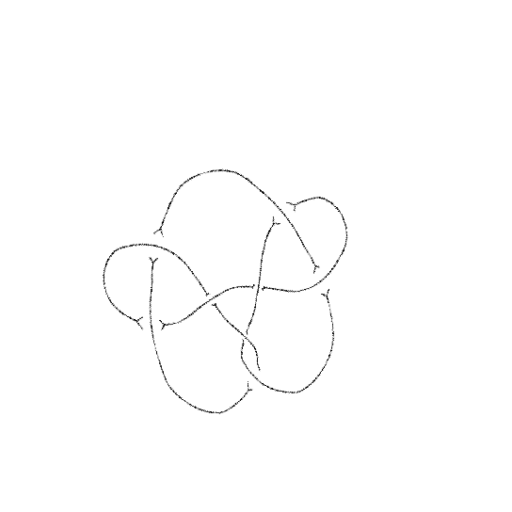
Crossing number: 8